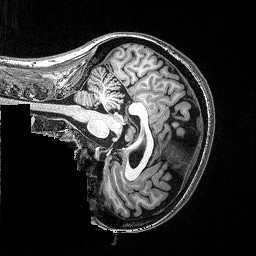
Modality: T1w
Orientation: sagittal
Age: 42
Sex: female
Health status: healthy
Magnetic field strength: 3 T
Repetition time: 2.53 s
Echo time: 0.00331 s